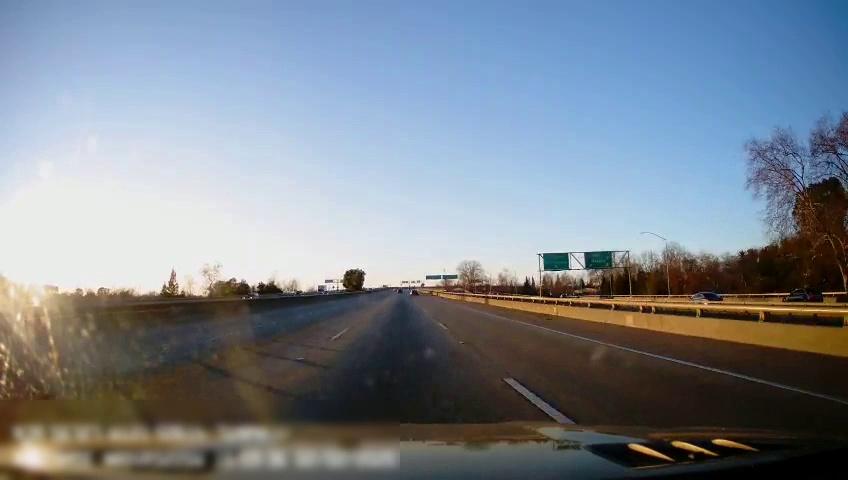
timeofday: Day
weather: Sunny
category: Drivable Space
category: Vehicles | Car
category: Vehicles | Car
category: Lanes | Current Lane
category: Lanes | Current Lane
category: Lanes | Alternate Lane
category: Lanes | Alternate Lane
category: Traffic | Signs
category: Traffic | Signs
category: Traffic | Signs
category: Traffic | Signs